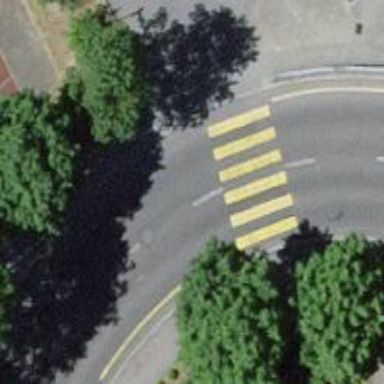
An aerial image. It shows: Pedestrian crossing with zebra markings on the footway.